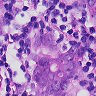
Metastatic tissue present: yes